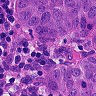
Metastatic tissue present: yes